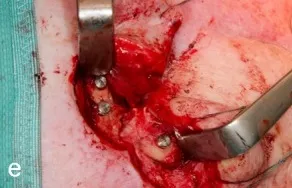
E: Intraoperative view after removal of the insertion pins and fixation of cover screws owing to closed healing.
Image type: medical_photograph (other_medical_photograph)